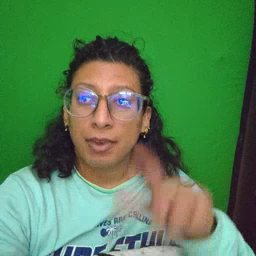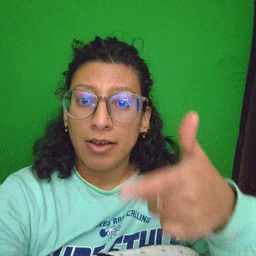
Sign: later